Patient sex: M
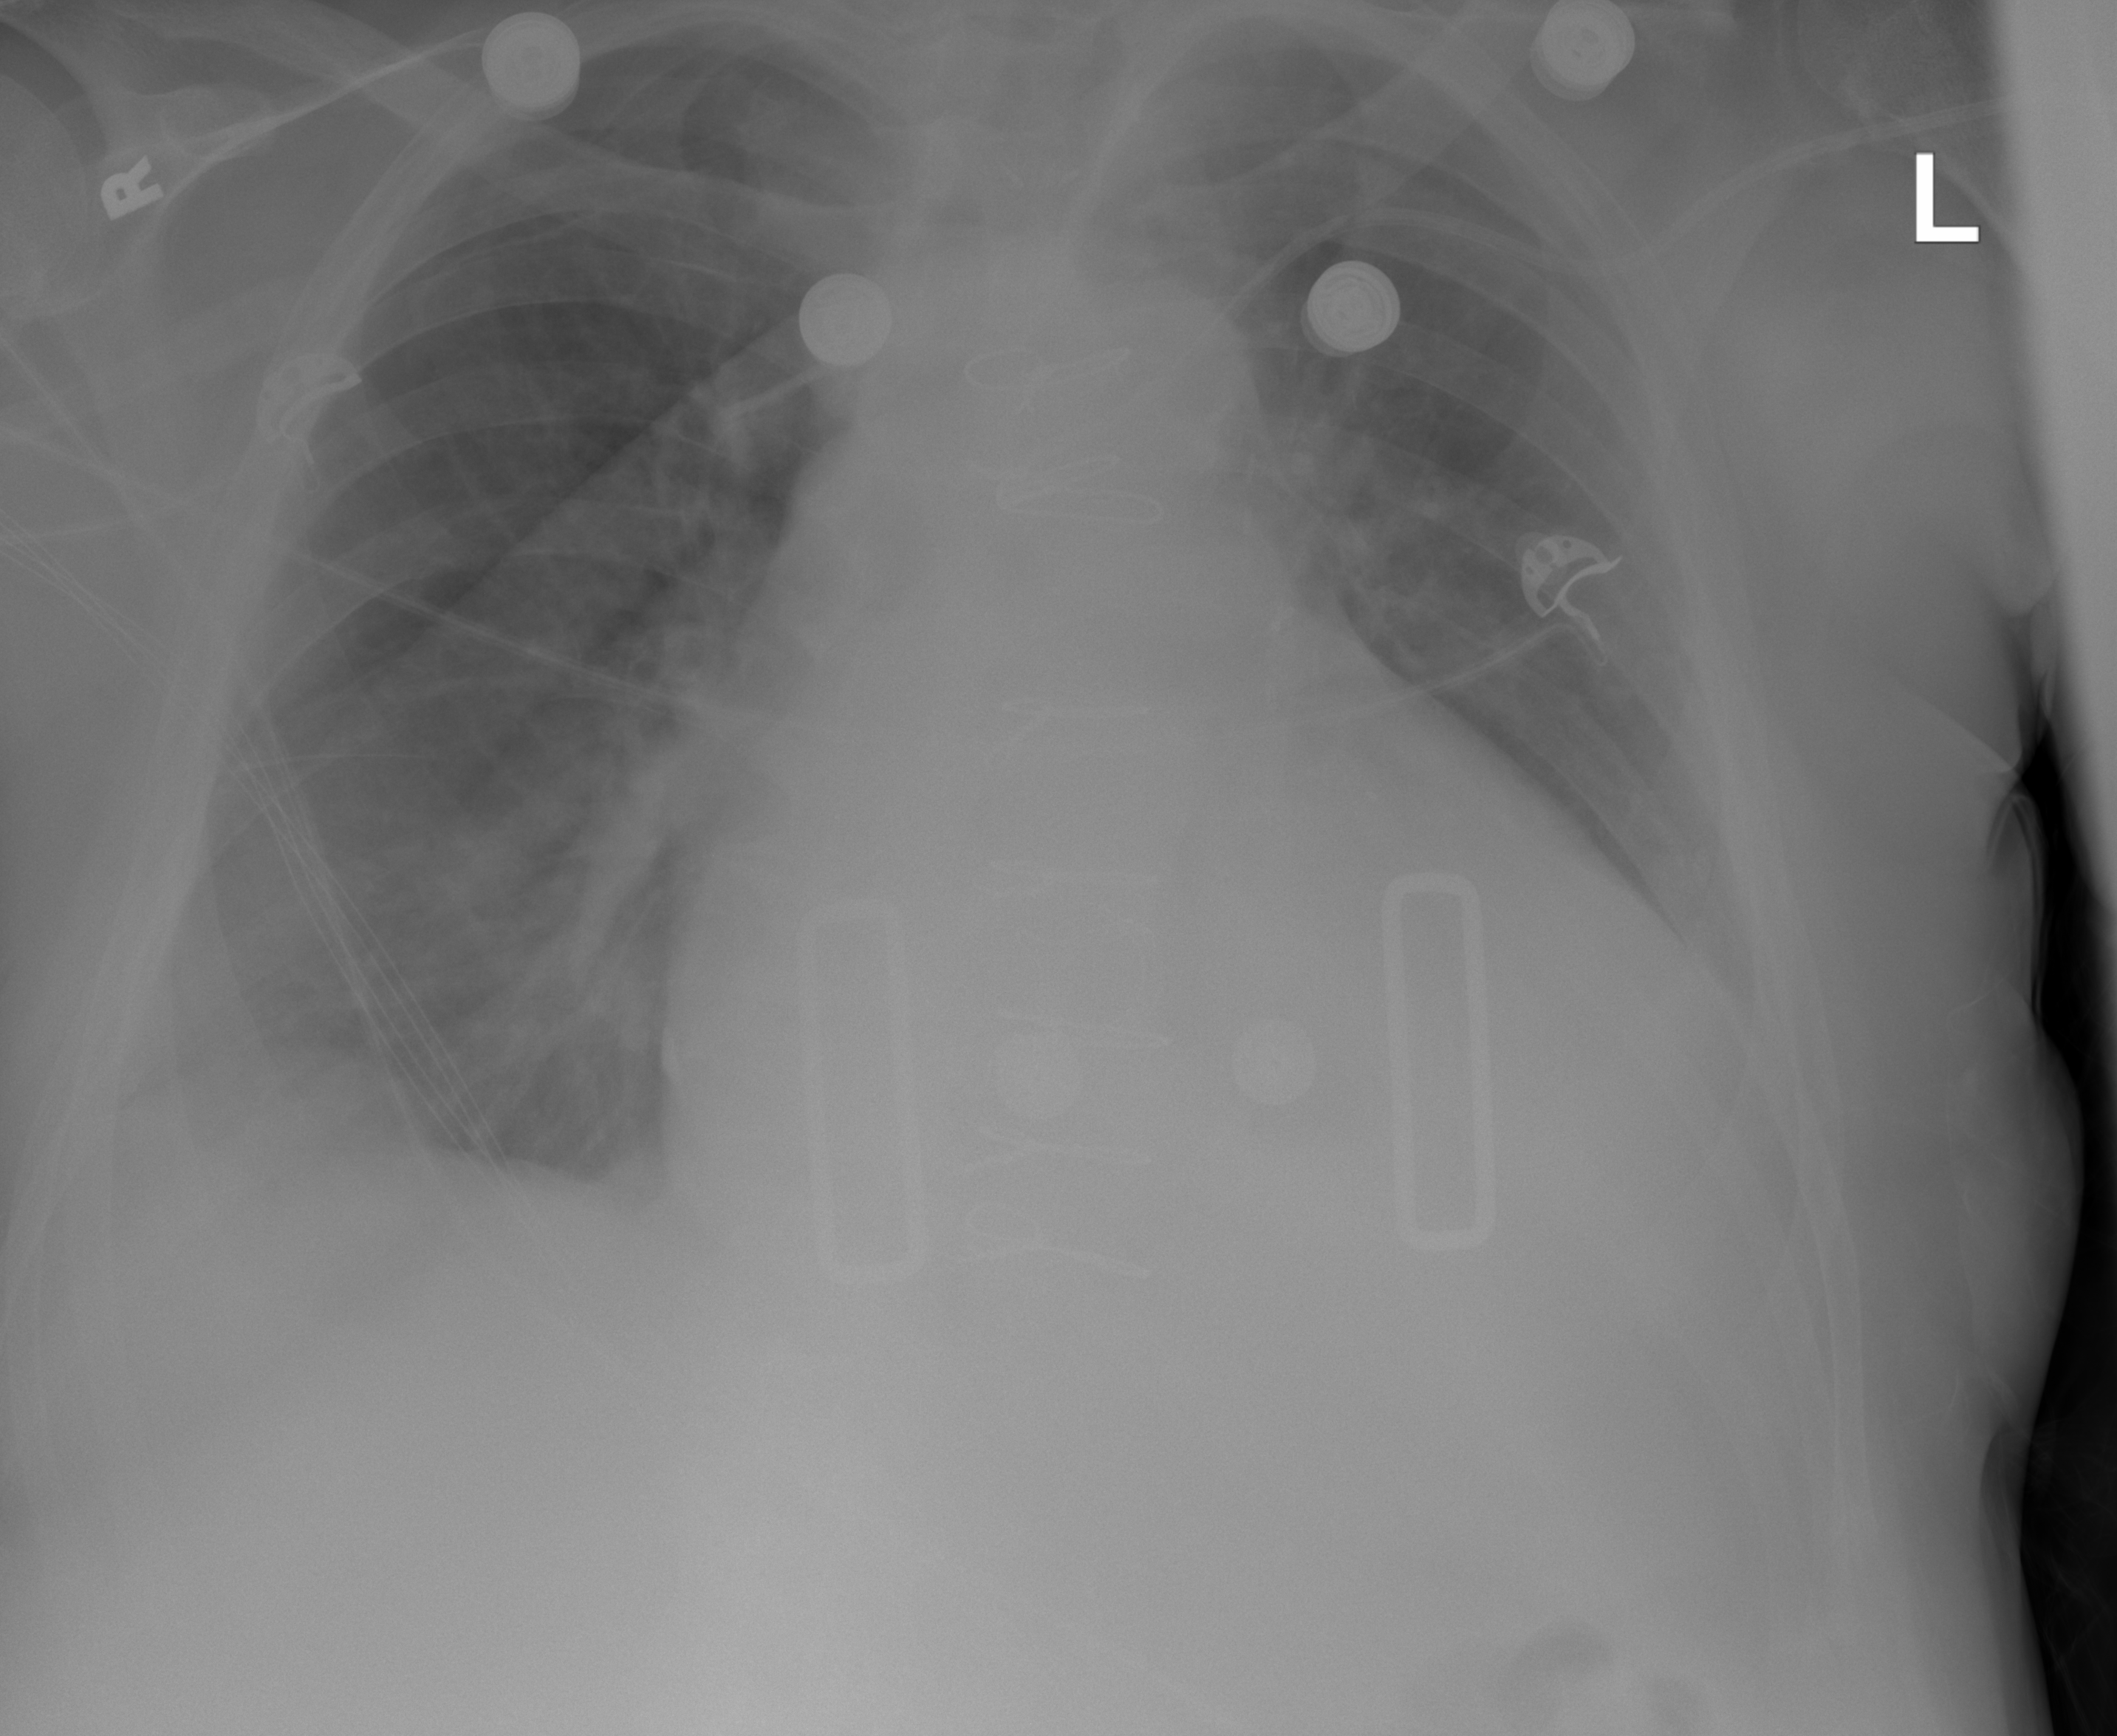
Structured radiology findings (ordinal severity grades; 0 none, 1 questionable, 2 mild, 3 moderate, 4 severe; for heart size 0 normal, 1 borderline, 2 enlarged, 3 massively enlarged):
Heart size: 3
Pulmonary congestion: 2
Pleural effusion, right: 2
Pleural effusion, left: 2
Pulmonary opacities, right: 0
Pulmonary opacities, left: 0
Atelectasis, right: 2
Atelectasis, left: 2